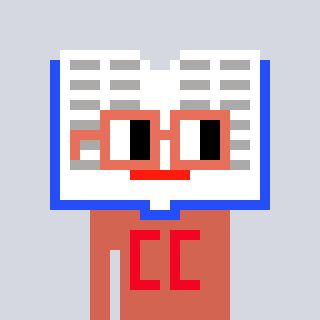
a pixel art character with square orange glasses, a dictionary-shaped head and a peachy-colored body on a cool background